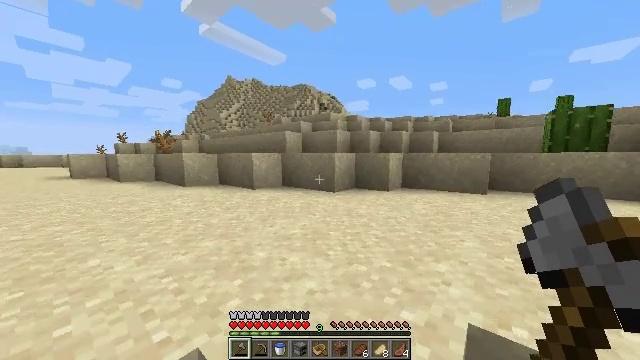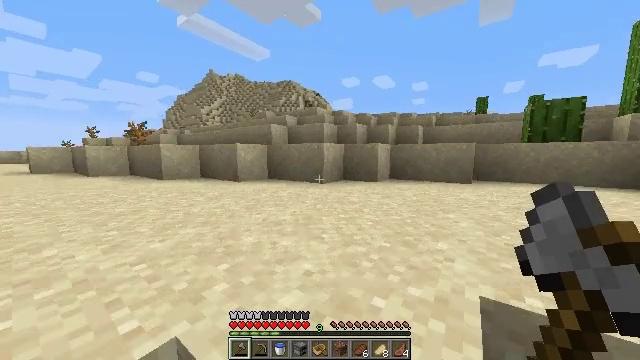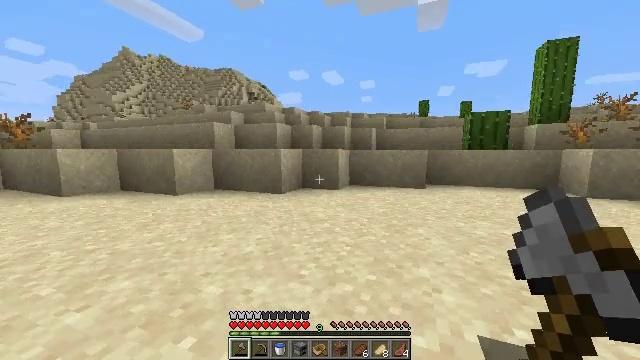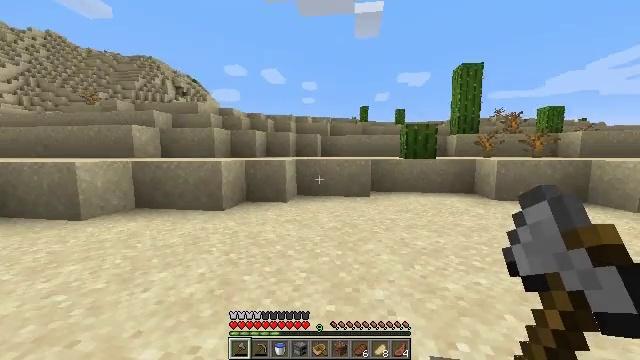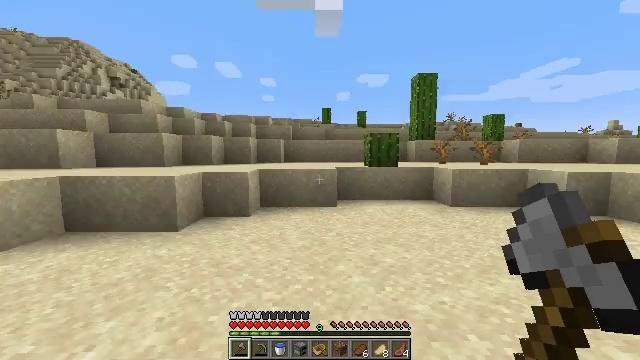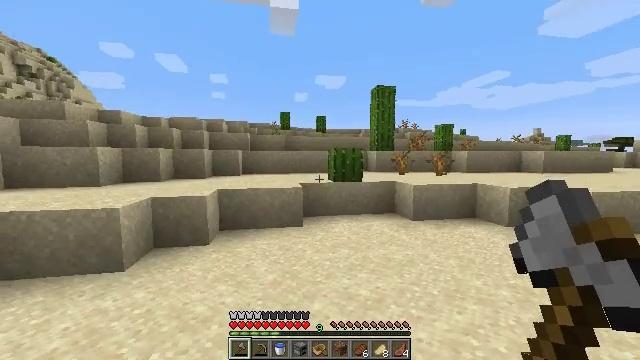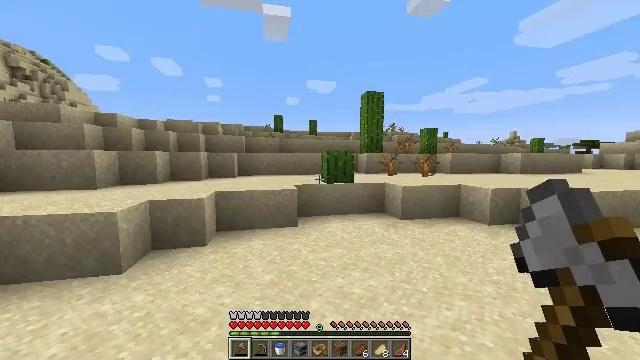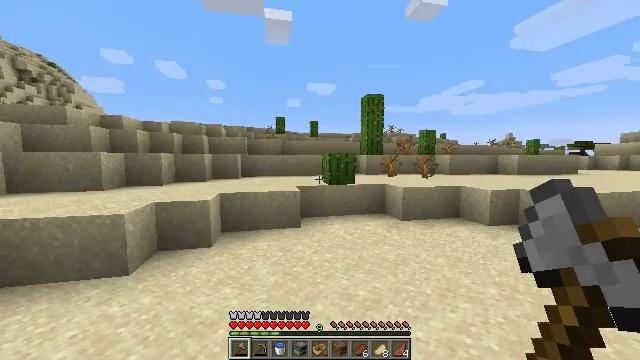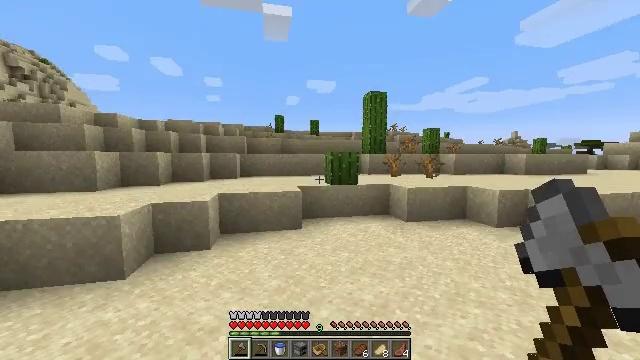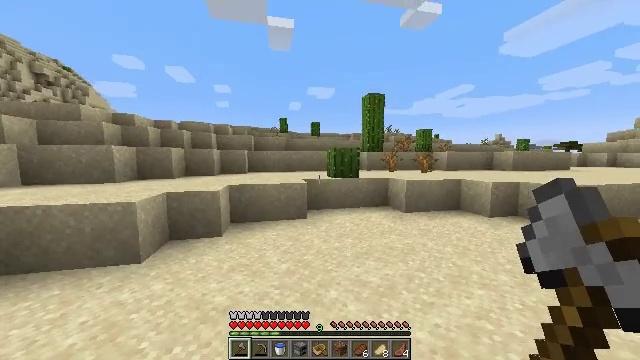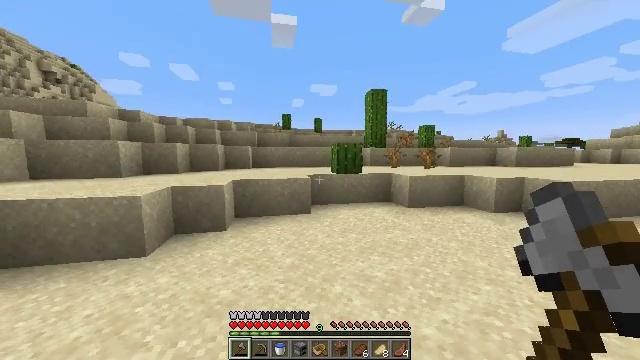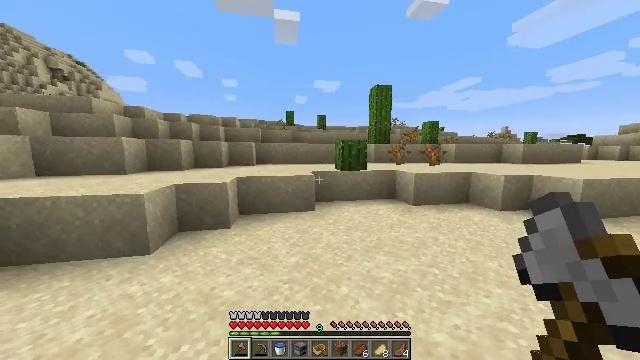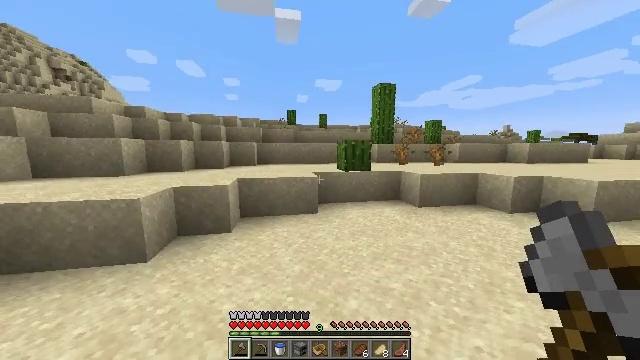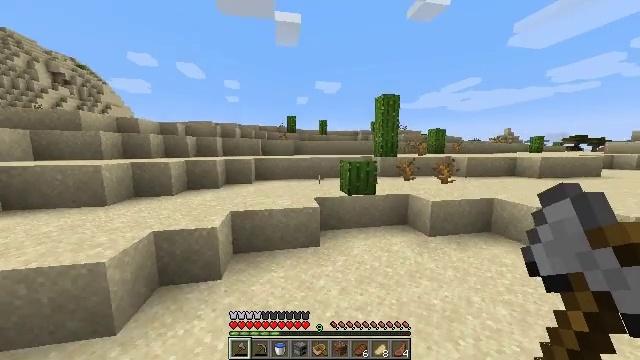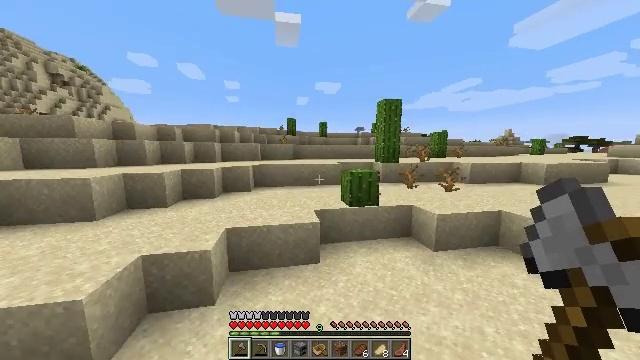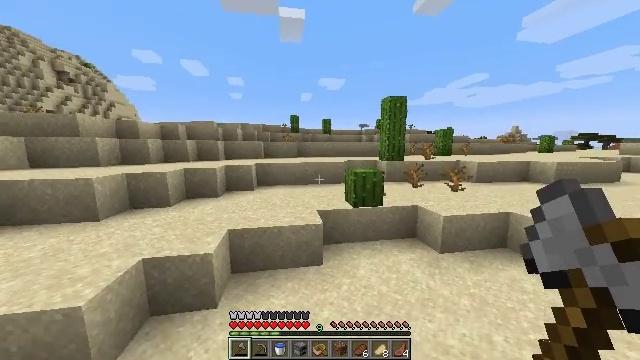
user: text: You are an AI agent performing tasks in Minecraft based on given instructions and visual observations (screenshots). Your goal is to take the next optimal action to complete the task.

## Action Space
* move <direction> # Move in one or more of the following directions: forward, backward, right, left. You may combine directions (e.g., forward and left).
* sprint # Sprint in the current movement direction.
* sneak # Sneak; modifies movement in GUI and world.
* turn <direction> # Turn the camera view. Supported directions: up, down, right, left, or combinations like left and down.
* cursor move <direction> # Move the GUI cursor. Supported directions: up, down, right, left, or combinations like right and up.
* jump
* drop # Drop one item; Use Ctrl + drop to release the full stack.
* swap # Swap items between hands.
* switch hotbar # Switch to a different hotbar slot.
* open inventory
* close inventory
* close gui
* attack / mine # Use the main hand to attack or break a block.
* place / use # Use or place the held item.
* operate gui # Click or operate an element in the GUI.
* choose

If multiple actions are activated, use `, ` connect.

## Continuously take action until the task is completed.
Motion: motion action
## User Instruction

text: Collect blue terracotta from structures.
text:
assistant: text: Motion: move forward, sprint, turn right, jump
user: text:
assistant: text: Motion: move forward, sprint, turn right, jump
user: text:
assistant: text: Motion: move forward, sprint, turn right, jump
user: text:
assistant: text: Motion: move forward, sprint, turn right, jump
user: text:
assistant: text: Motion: move forward, sprint, turn right, jump
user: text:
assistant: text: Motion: move forward, sprint, turn right, jump
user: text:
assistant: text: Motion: move forward, sprint, jump
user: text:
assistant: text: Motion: move forward, sprint, jump
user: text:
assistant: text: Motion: move forward, sprint, jump
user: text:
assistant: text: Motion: move forward, sprint, jump
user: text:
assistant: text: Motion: move forward, sprint, jump
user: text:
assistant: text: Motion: move forward, sprint, jump
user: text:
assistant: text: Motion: move forward, sprint, jump
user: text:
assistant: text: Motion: move forward, sprint, jump
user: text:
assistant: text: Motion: move forward, sprint, jump
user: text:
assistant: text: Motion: move forward, sprint, jump
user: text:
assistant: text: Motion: move forward, sprint, jump
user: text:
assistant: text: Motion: move forward, sprint, turn left, jump
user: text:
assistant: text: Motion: move forward, sprint, turn left, jump
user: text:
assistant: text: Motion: move forward, sprint, turn left, jump
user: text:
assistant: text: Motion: move forward, sprint
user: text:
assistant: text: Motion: move forward, sprint
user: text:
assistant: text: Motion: move forward, sprint, jump
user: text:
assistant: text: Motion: sprint, jump
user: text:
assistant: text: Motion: sprint, jump
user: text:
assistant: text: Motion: sprint, jump
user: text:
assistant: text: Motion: move forward, sprint, turn right, jump
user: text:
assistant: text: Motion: move forward, sprint, turn right, jump
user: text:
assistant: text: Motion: move forward, sprint, turn right and down, jump
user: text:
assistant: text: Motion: move forward, sprint, turn right and down, jump